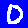
Digit: 0